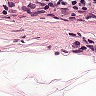
Metastatic tissue present: no